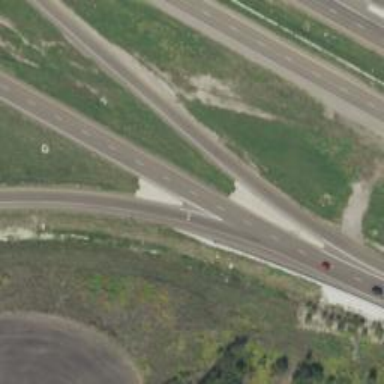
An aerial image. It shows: Secondary road with frontage road alongside.